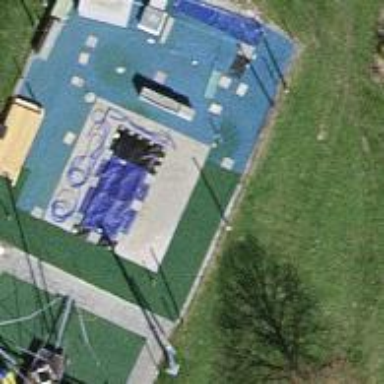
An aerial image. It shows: Playground area for leisure activities on the land.